Field crop: tomato
Growth stage: 2
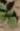
Species: solanum